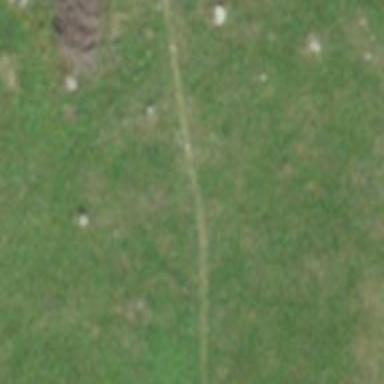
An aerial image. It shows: Excellent visibility path.